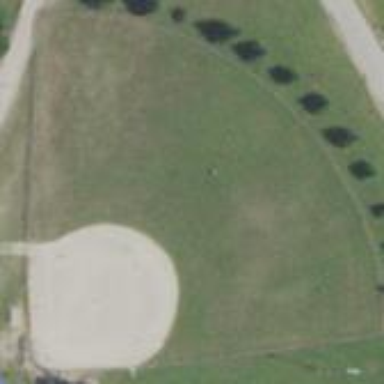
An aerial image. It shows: Baseball pitch for leisure and sports activities.